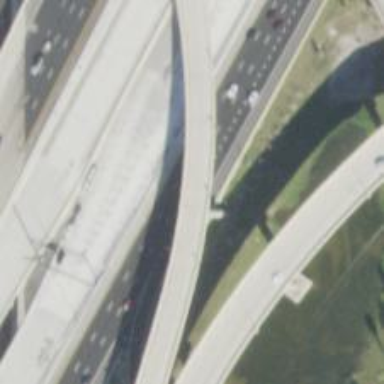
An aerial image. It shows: View of motorway.